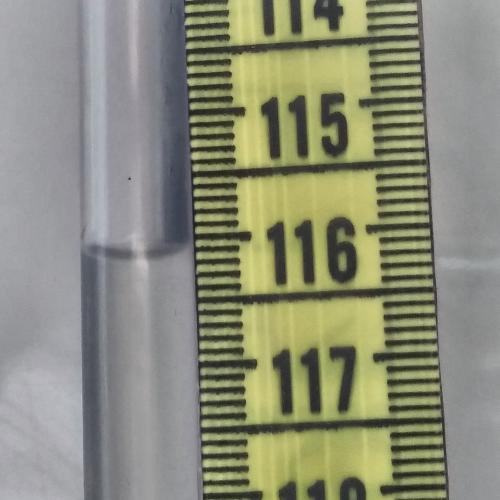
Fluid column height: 116.1 cm